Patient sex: M
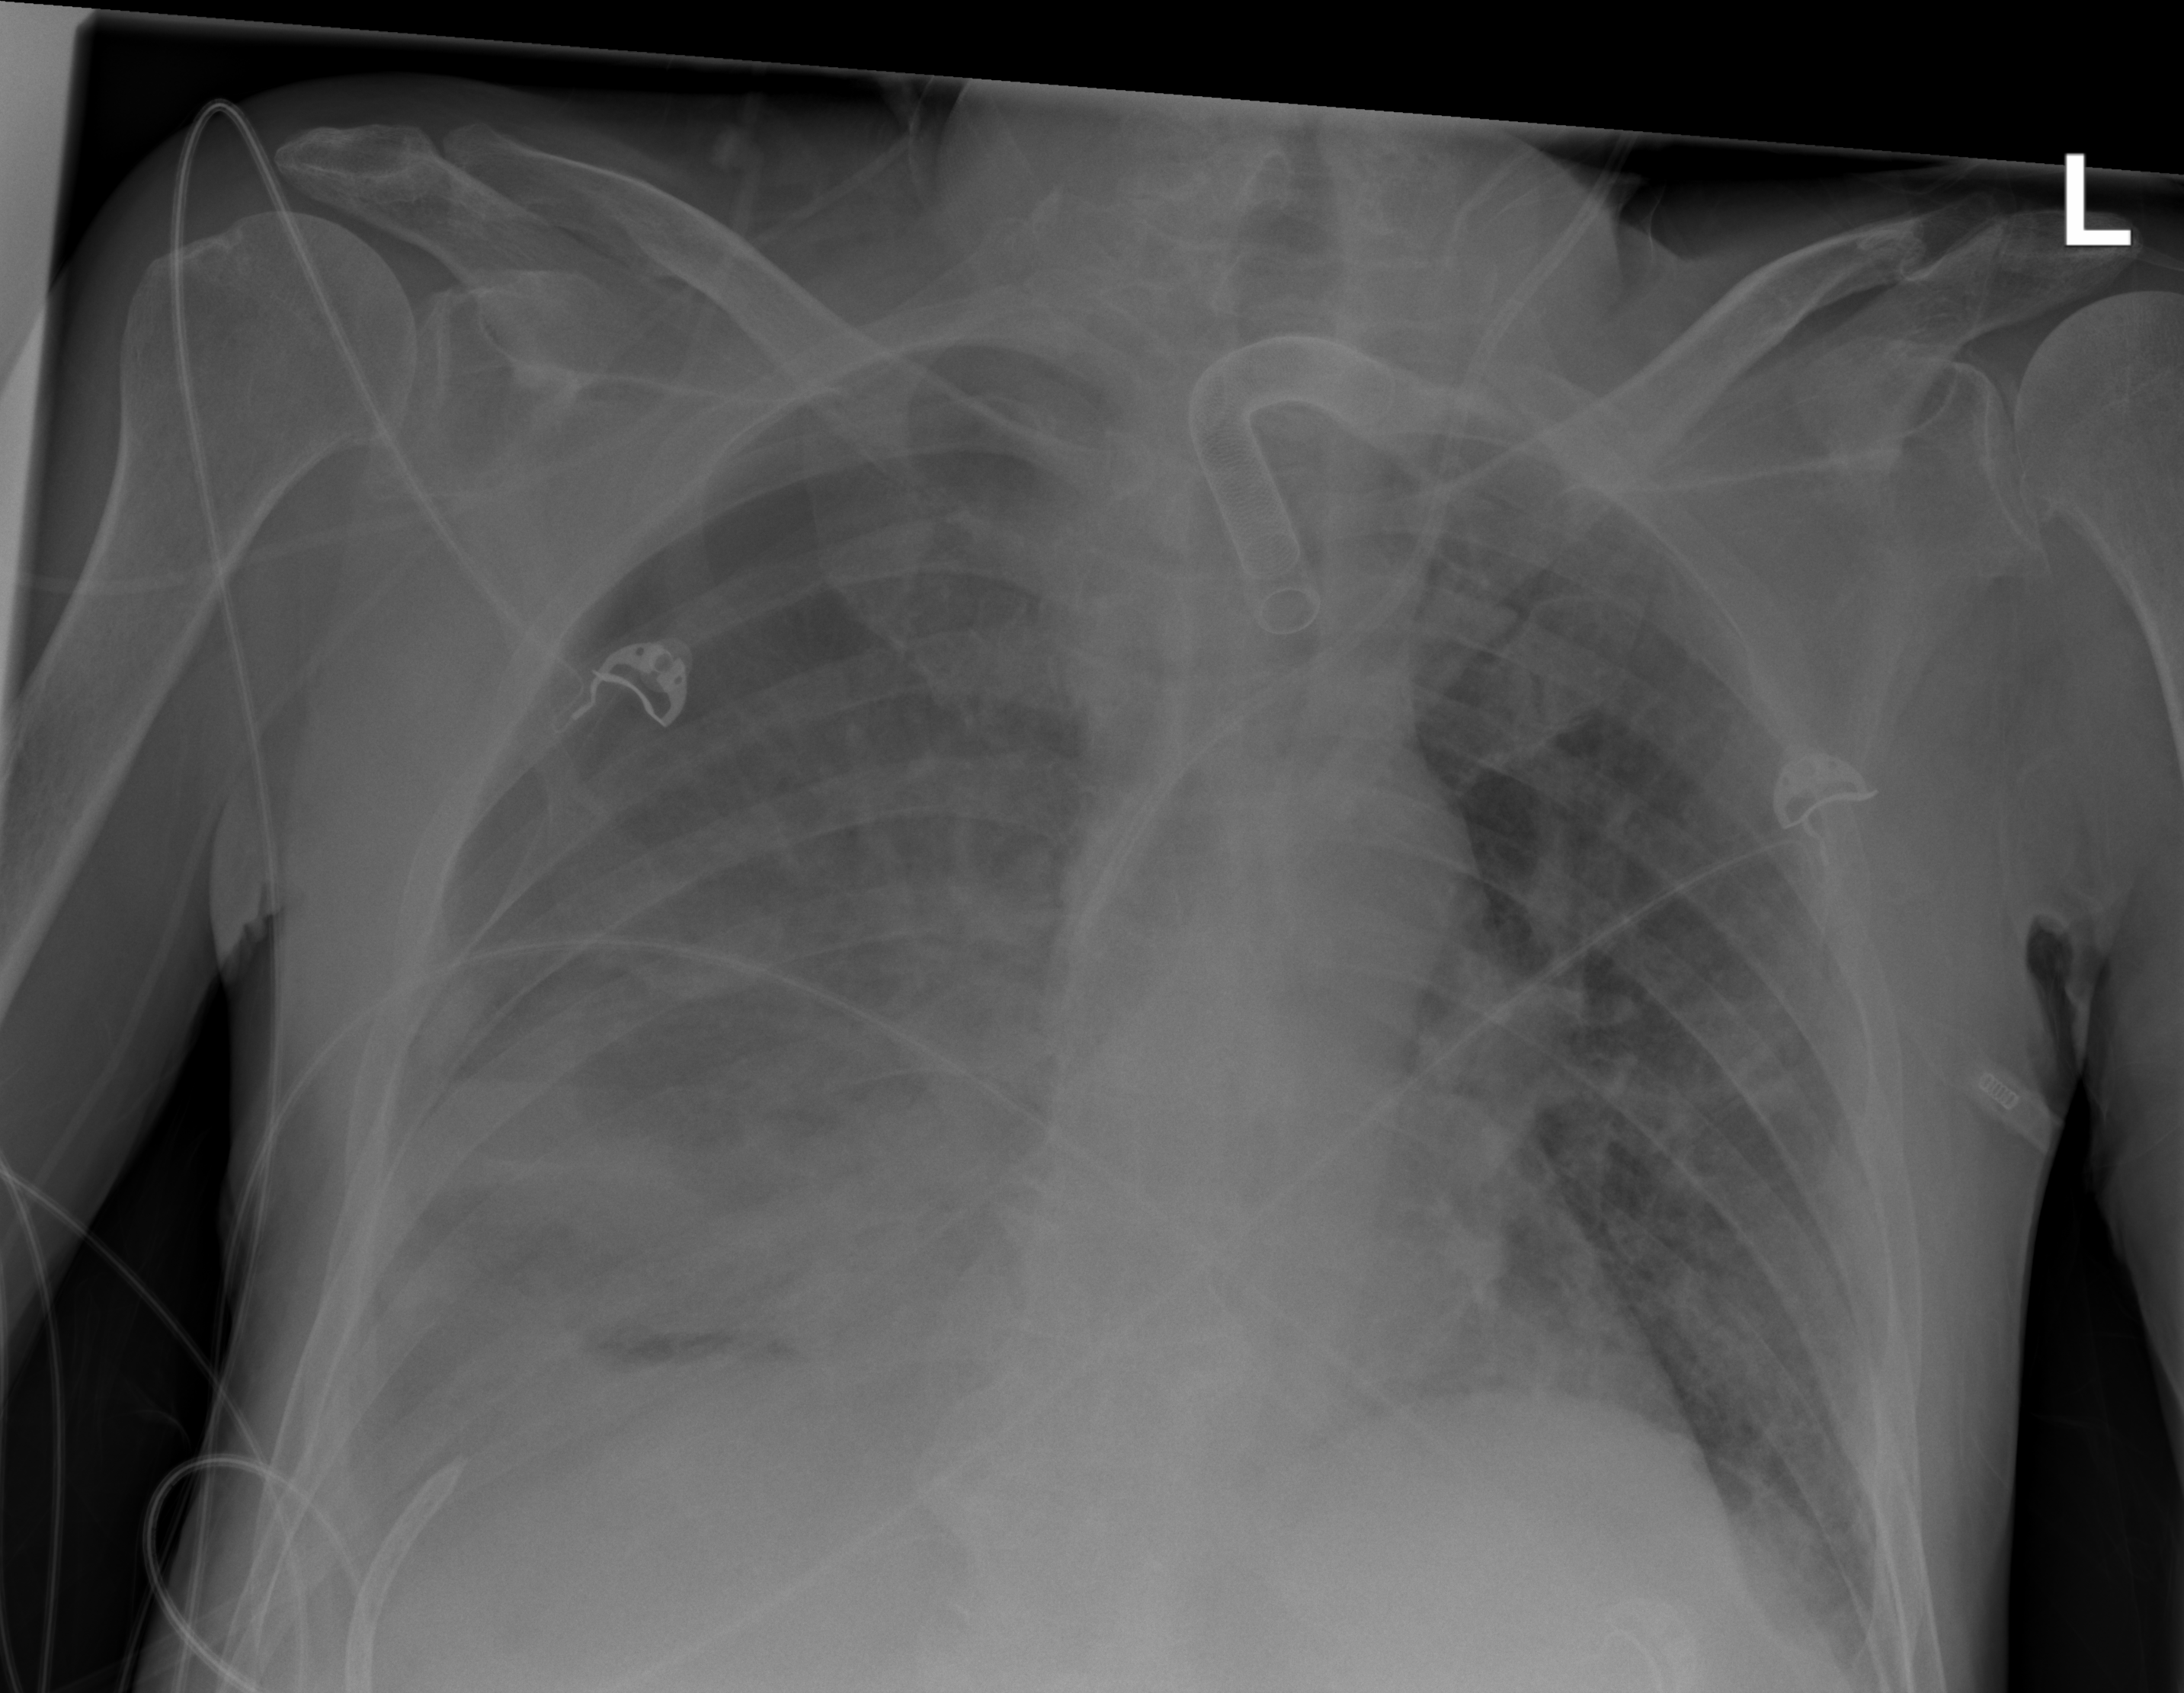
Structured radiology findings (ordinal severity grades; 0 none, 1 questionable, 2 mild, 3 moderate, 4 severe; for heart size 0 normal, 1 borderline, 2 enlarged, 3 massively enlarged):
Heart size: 1
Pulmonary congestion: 2
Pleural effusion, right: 3
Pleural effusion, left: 1
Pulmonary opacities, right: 2
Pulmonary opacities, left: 0
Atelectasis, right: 3
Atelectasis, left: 2